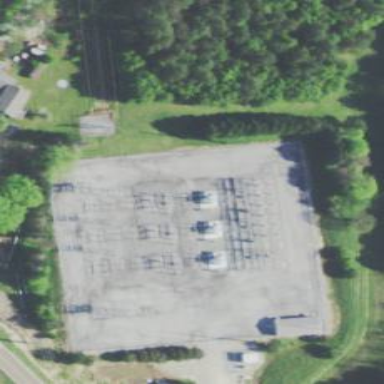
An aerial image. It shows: Power substation.